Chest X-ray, AP view. Patient: 11 years old, sex F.
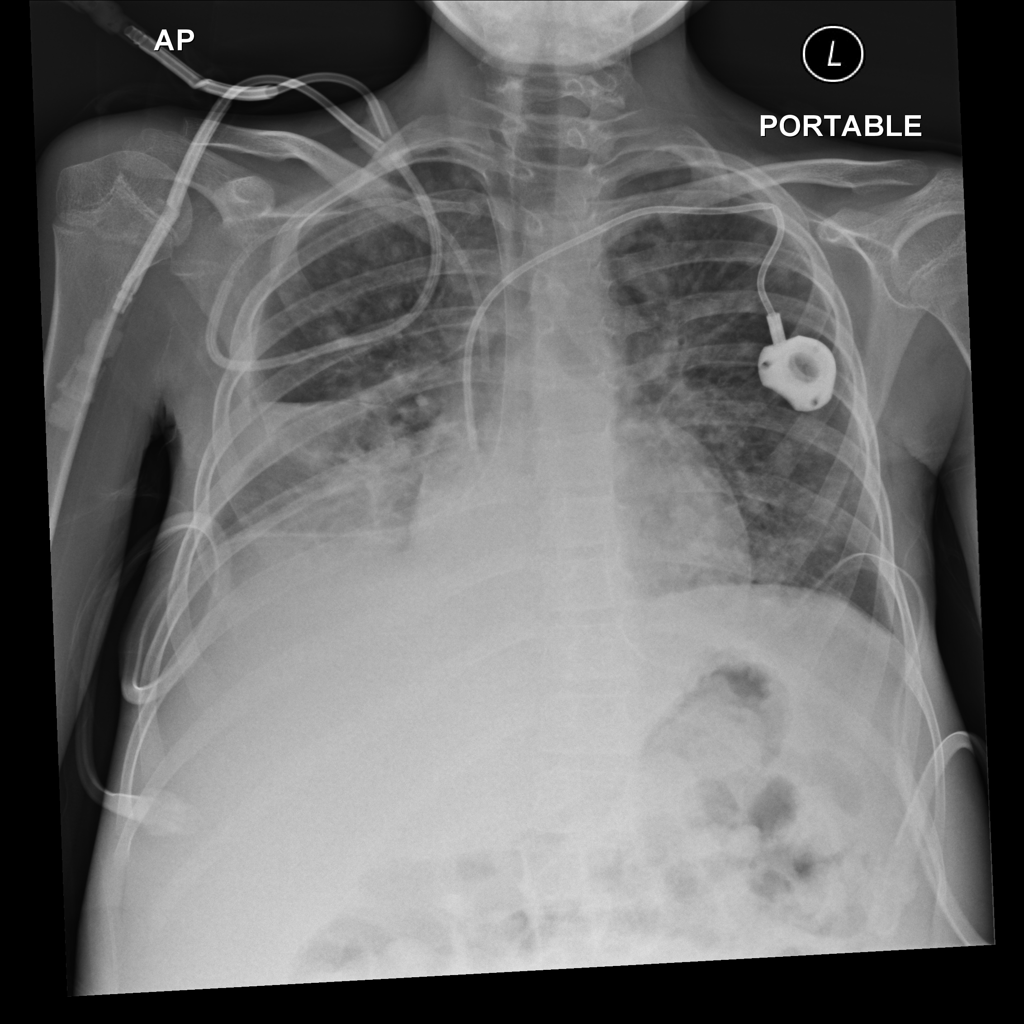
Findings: Mass